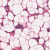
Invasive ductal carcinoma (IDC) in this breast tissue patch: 0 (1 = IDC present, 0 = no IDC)